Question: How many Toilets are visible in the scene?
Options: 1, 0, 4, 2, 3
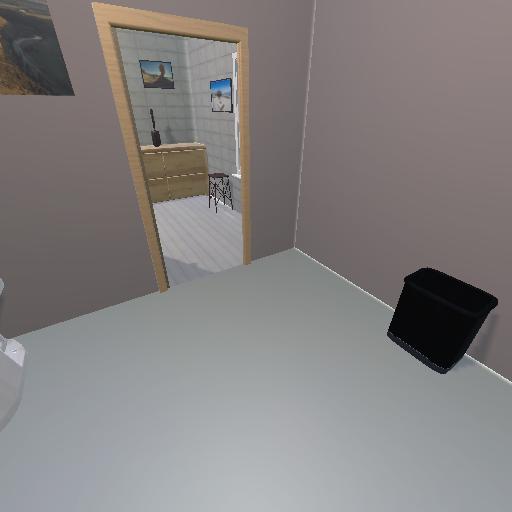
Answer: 1